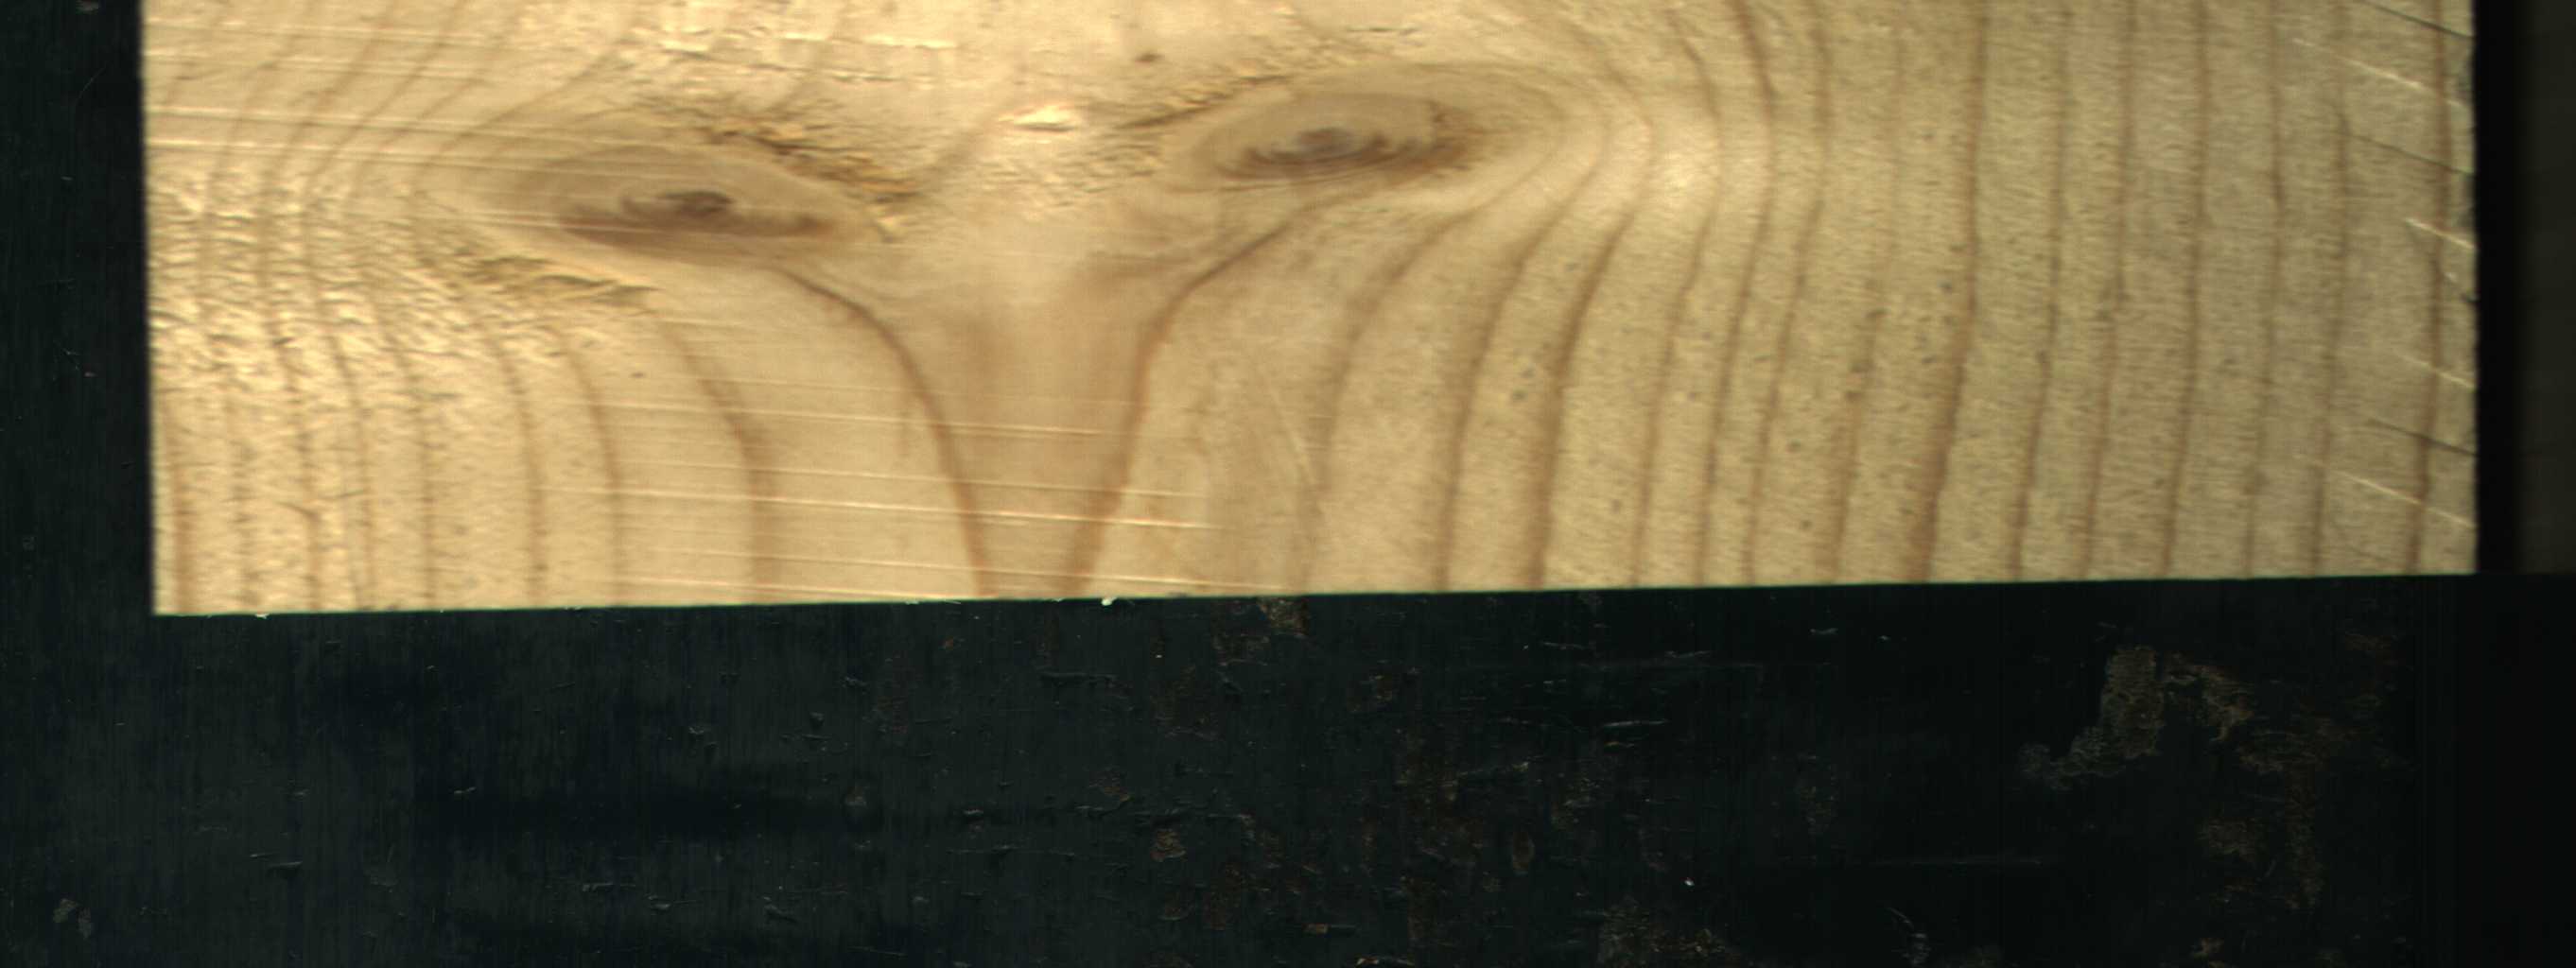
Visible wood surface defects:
Live_Knot
Live_Knot